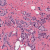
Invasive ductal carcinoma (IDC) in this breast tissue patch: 0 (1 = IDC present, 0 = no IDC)